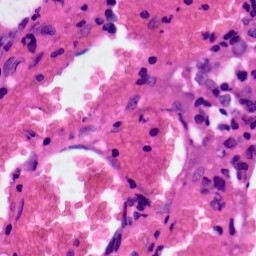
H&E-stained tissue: Colon